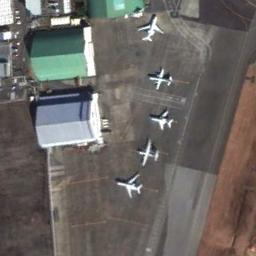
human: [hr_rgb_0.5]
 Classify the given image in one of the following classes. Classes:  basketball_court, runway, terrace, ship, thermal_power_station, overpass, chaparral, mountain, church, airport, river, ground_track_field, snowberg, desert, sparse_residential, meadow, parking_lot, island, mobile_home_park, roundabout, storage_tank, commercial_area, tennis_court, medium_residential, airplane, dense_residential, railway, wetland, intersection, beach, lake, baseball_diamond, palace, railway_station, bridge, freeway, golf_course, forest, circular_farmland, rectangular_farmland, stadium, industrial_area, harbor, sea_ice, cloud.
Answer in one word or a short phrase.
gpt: airplane